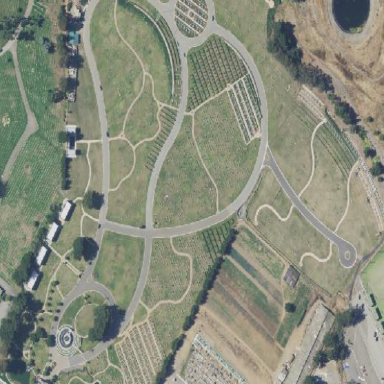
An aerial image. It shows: Cemetery.